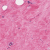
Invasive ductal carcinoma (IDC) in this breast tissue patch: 0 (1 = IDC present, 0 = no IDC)